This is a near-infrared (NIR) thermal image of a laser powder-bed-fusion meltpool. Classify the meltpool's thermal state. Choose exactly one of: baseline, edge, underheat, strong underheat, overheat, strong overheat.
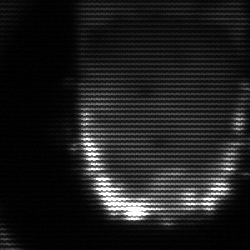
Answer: baseline